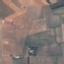
Land use / land cover: PermanentCrop